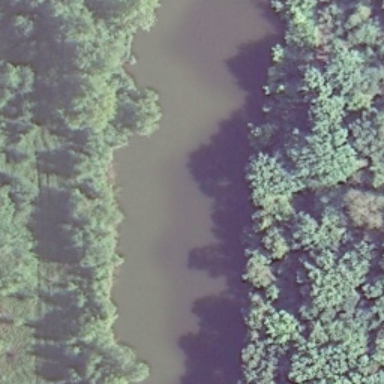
It is a river with dense forest on both banks of the river .